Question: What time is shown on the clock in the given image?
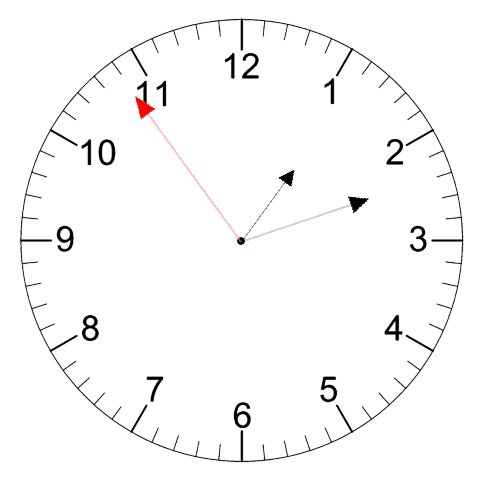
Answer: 01:11:54